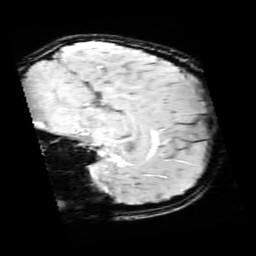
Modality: SWI
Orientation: sagittal
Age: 9
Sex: male
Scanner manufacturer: siemens
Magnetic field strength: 3 T
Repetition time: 0.027 s
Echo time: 0.02 s